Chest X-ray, AP view. Patient: 10 years old, sex F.
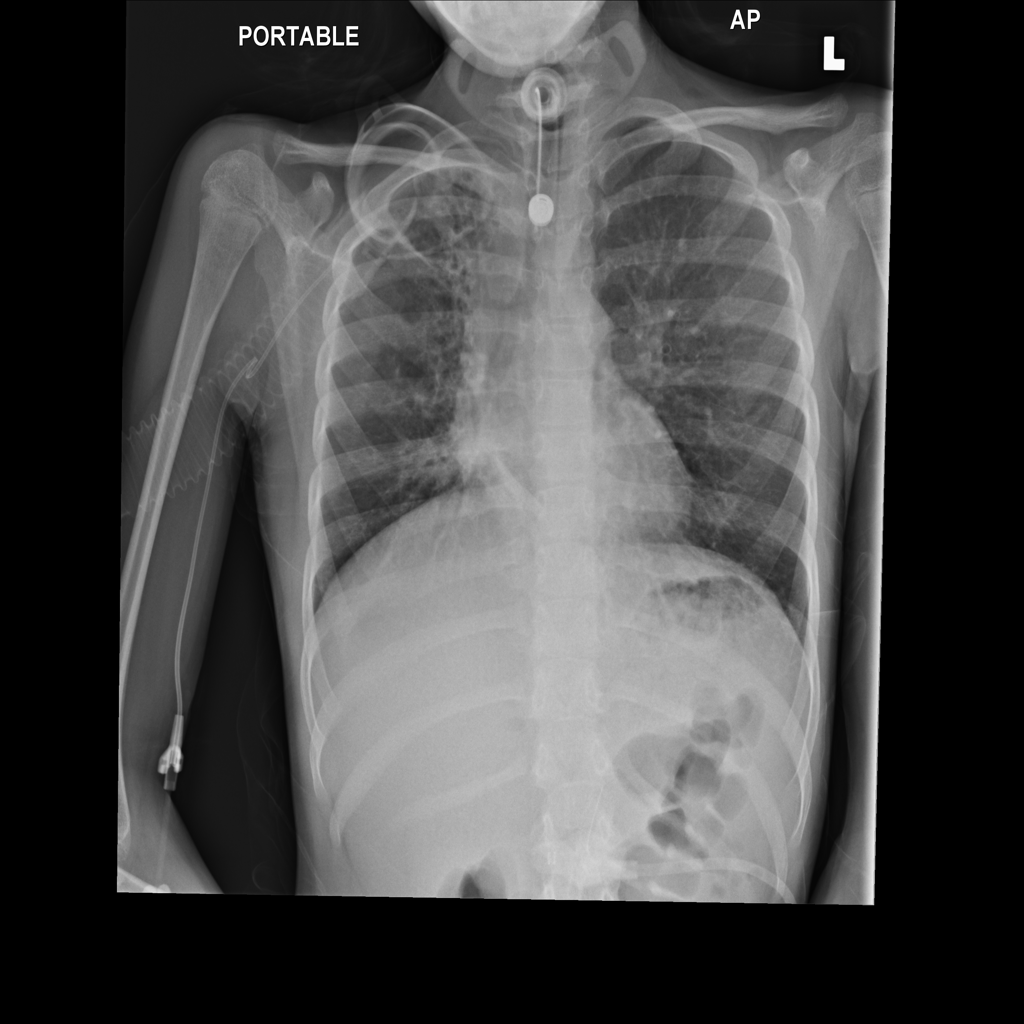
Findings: Infiltration